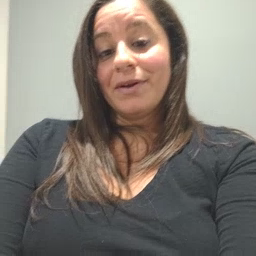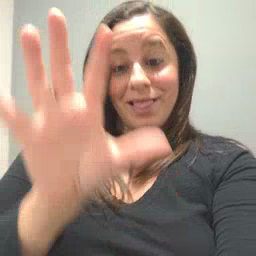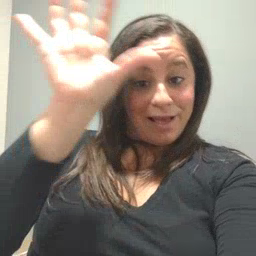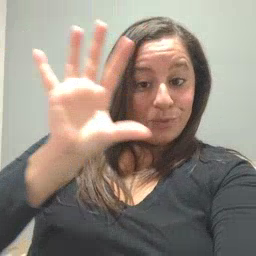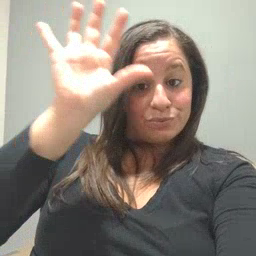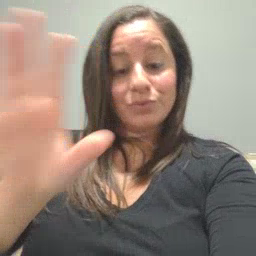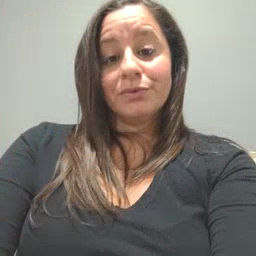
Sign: cloud